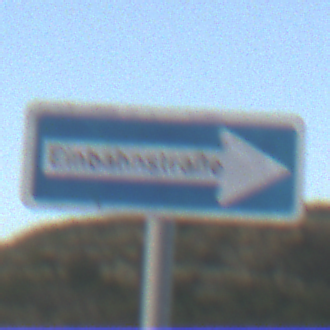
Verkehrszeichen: EinbahnstrasseRechtsweisend
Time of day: SunriseSunset
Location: Outdoor (RoadRail)
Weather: PartlyCloudy
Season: NotSpecified
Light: Natural